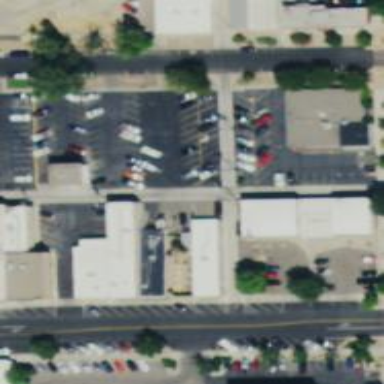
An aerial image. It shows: Parking space is available.